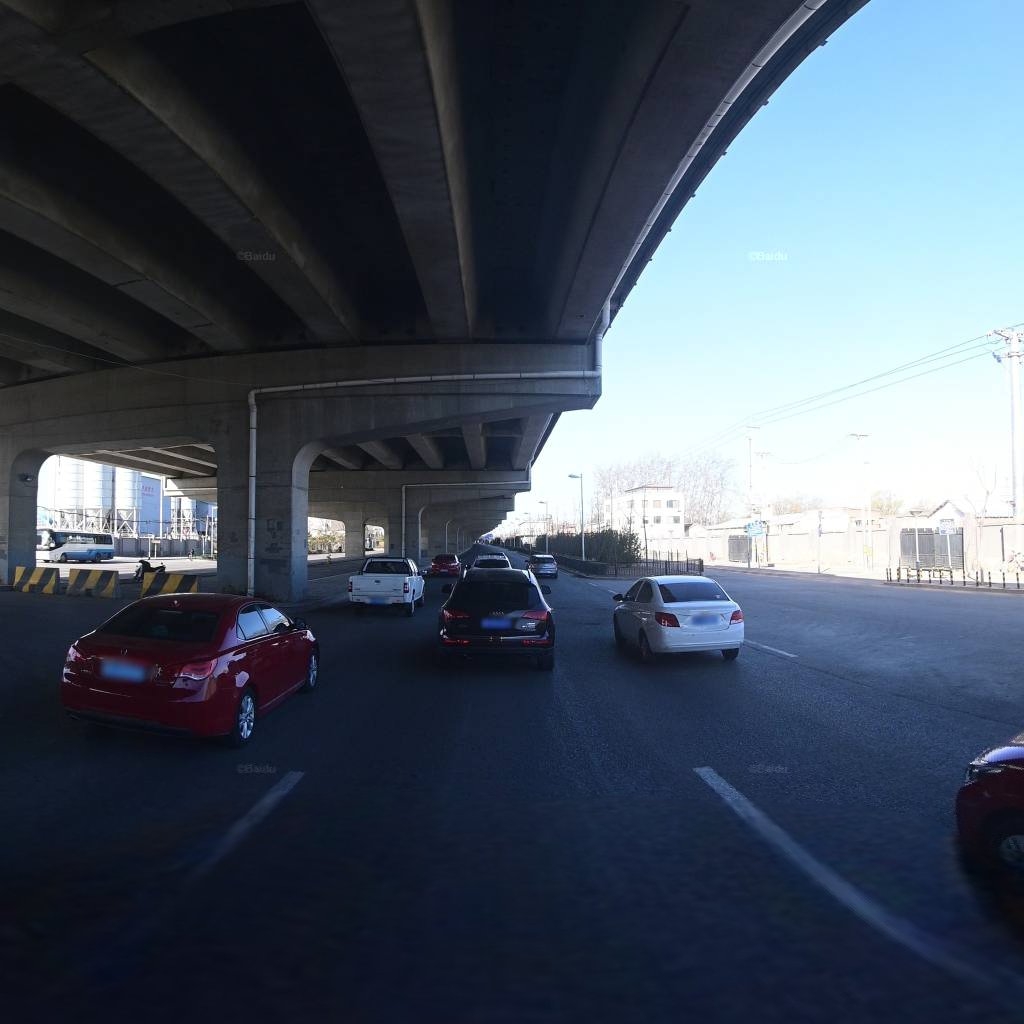
Region: Chaoyang
Road damage annotations: longitudinal crack